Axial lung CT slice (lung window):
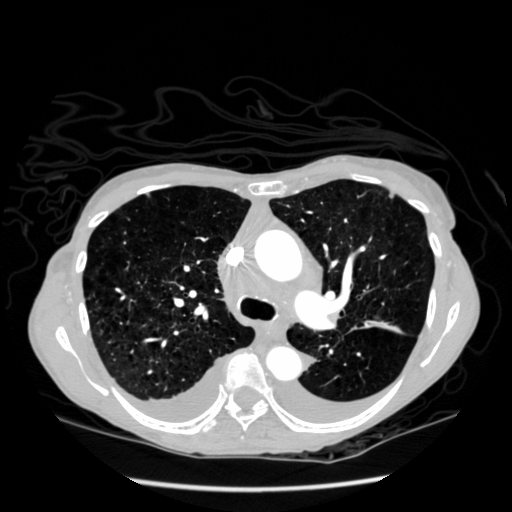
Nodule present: yes
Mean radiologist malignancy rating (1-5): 2